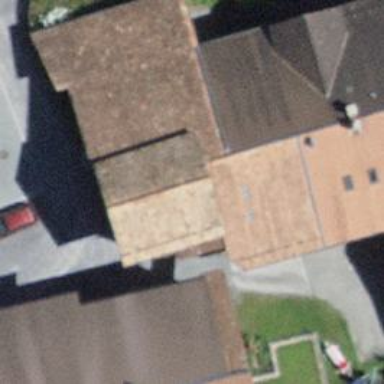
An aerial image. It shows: Barn.